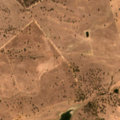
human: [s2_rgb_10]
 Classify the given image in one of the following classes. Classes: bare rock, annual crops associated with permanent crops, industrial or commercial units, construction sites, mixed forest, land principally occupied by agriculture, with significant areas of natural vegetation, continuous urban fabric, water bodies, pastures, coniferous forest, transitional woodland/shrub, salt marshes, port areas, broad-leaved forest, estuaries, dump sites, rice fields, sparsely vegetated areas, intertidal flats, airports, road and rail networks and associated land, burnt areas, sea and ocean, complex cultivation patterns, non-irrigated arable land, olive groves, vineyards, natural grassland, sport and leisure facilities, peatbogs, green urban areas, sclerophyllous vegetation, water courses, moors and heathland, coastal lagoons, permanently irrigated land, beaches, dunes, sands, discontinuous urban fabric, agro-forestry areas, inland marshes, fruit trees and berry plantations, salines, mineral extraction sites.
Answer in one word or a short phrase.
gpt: non-irrigated arable land, pastures, agro-forestry areas, broad-leaved forest